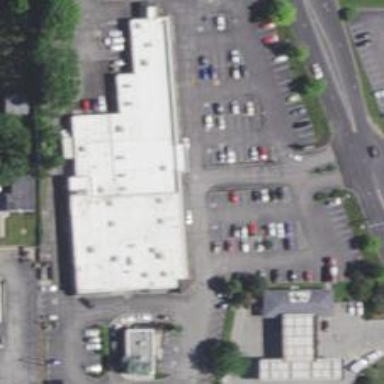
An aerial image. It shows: Supermarket.